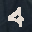
Label: 4